Field crop: maize
Growth stage: 2
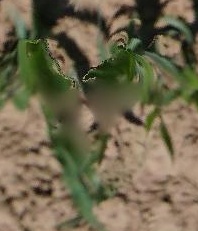
Species: maize